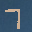
Label: 7